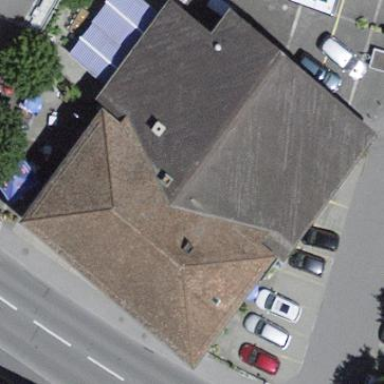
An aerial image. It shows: Restaurant building.